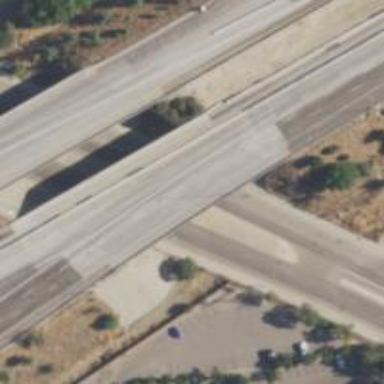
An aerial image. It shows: Bridge over motorway_link.